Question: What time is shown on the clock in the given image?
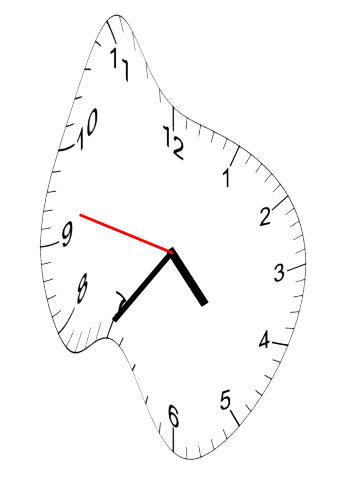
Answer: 04:35:47